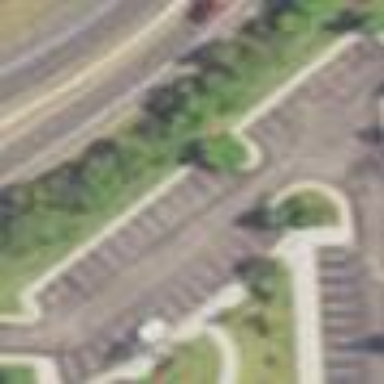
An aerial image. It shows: Parking area with surface.